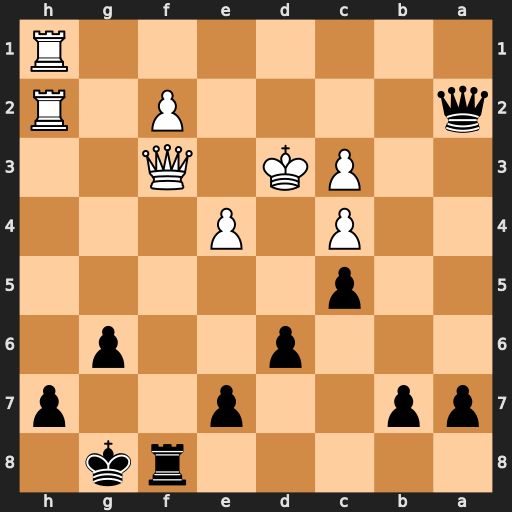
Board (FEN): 5rk1/pp2p2p/3p2p1/2p5/2P1P3/2PK1Q2/q4P1R/7R
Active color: b
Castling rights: -
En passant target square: -
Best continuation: Rxf3#